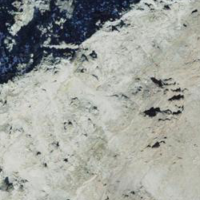
EUNIS habitat code: 48
Species observed at this site:
Ranunculus glacialis